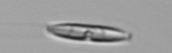
Label: pennate